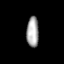
Tissue: prostate
Cell type: T cells
Senescence score: 0.7145
Nuclear area (px): 362
Mean DAPI intensity: 167.108